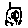
Label: triangle